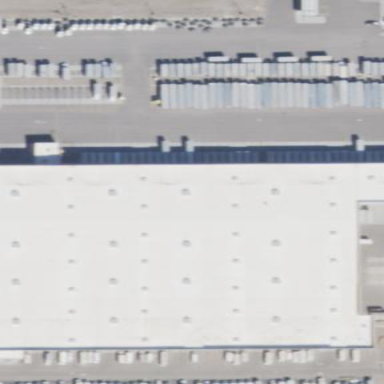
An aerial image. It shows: Warehouse building used as post depot.